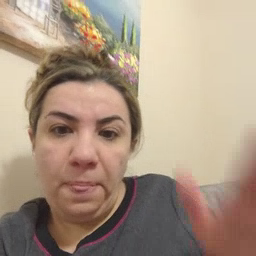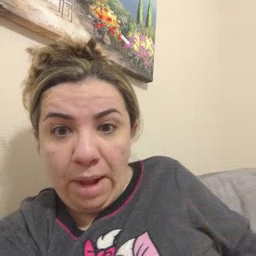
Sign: person